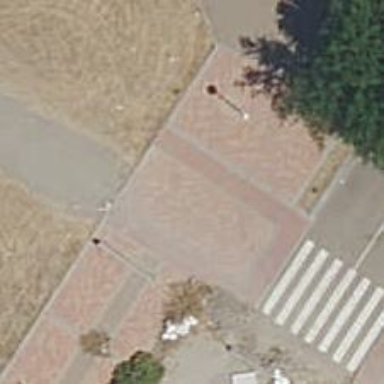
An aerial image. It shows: Sidewalk along the footway.